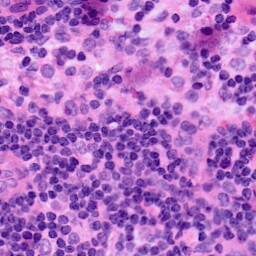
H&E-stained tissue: LymphNode